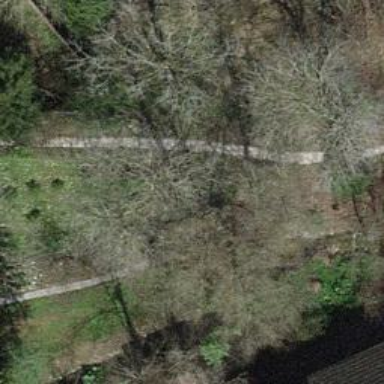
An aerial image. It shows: Unpaved footway.